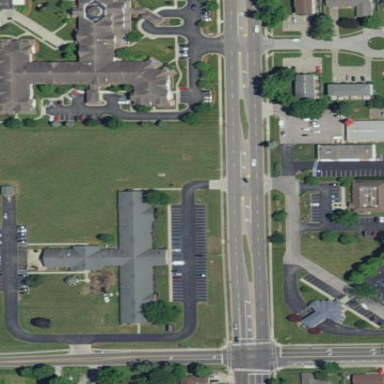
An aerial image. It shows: Nursing home building.